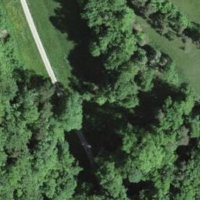
EUNIS habitat code: 41
Species observed at this site:
Aphrophora alni
Pisaura mirabilis
Araneus diadematus